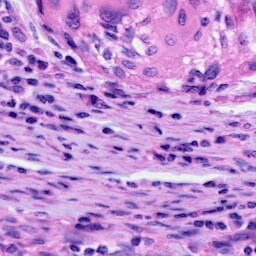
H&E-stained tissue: Cervix